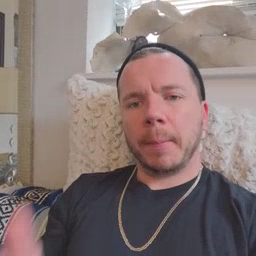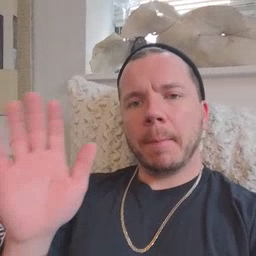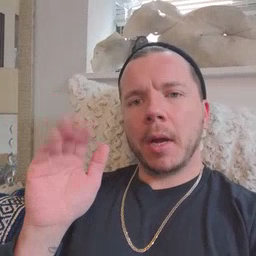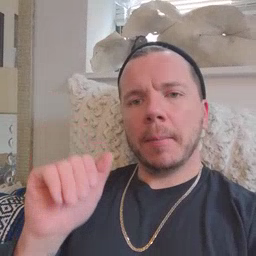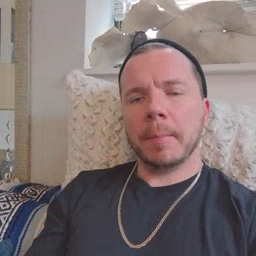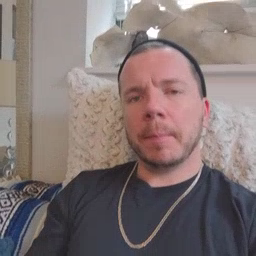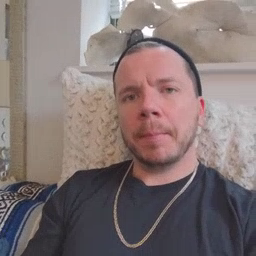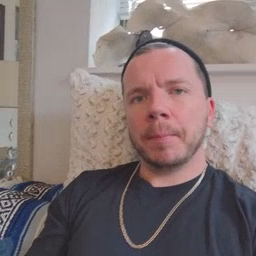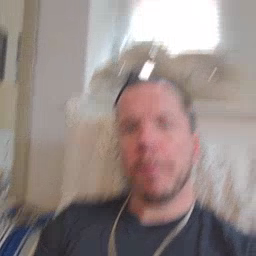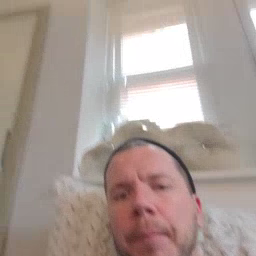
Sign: bye